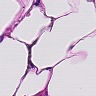
Metastatic tissue present: no